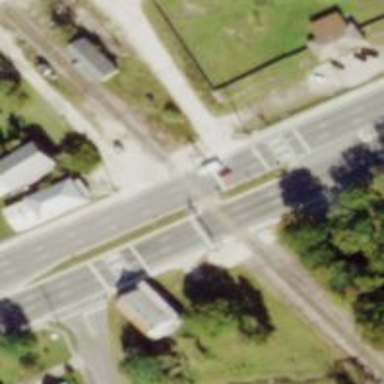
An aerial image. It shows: Level crossing with full barriers and lights.